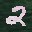
Label: 2